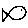
Label: fish